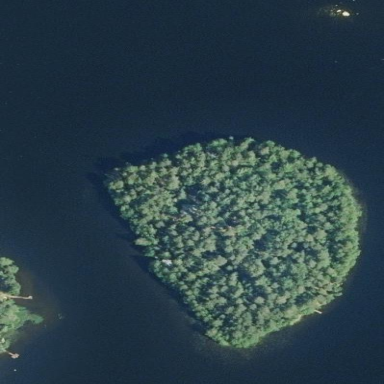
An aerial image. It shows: Islet.